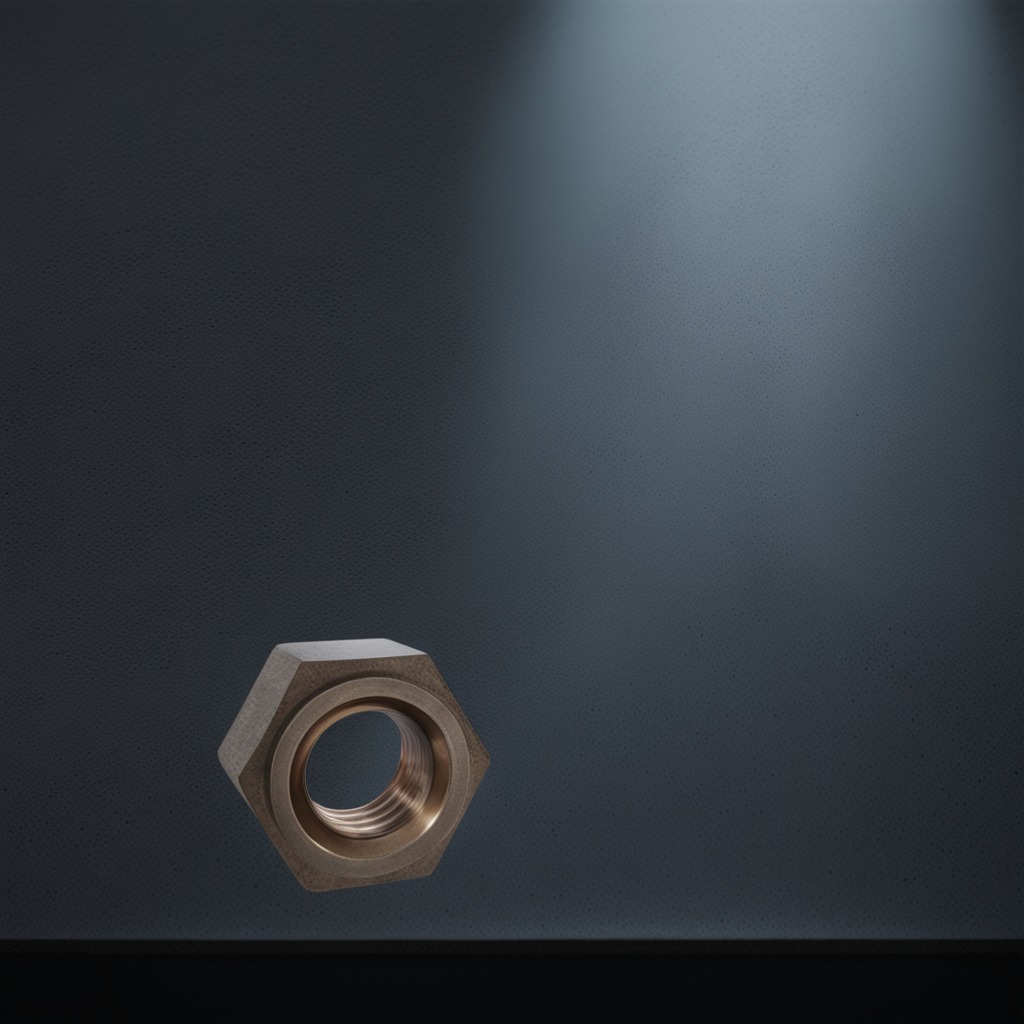
A metal nut is lying on a clean granite table inside a workshop at night dim ambient light soft shadows worn but